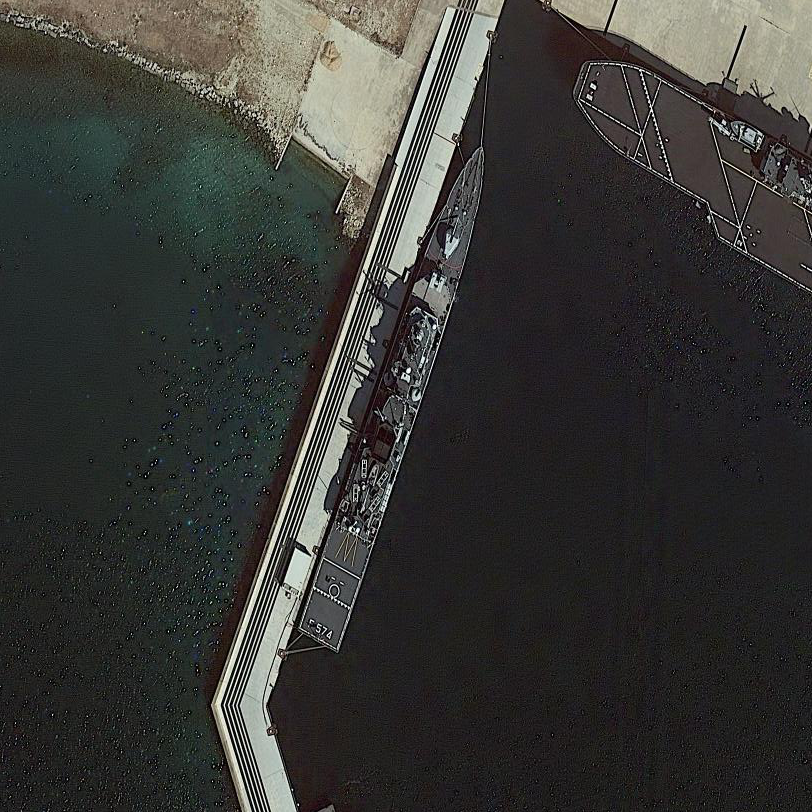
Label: cruiser